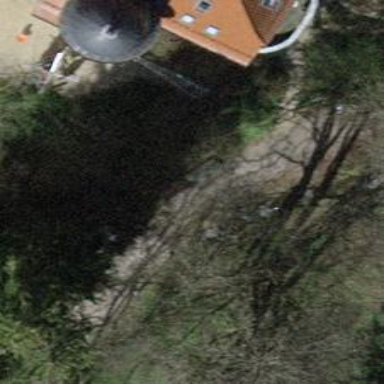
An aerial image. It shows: Footway bridge with fine gravel surface.